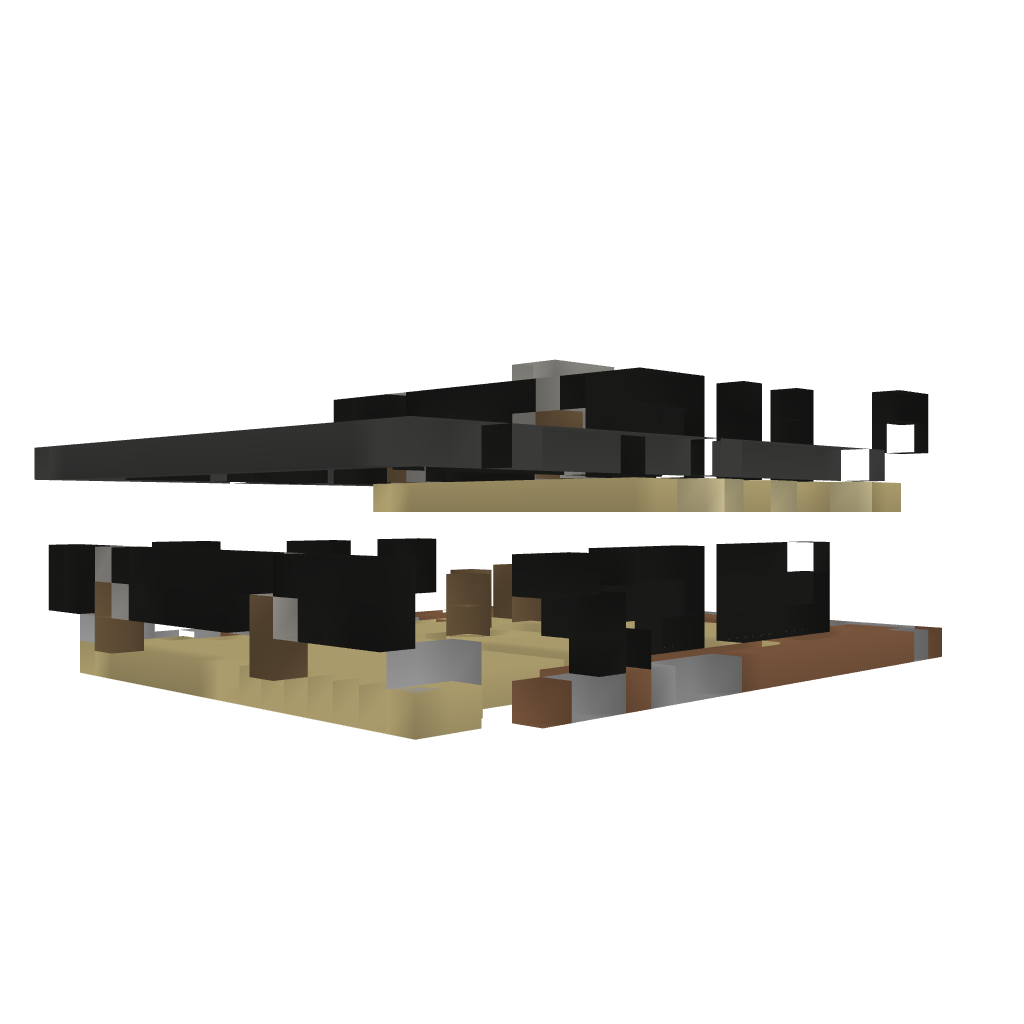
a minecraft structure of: S-Shaped House - Unfurnished